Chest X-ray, PA view. Patient: 60 years old, sex F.
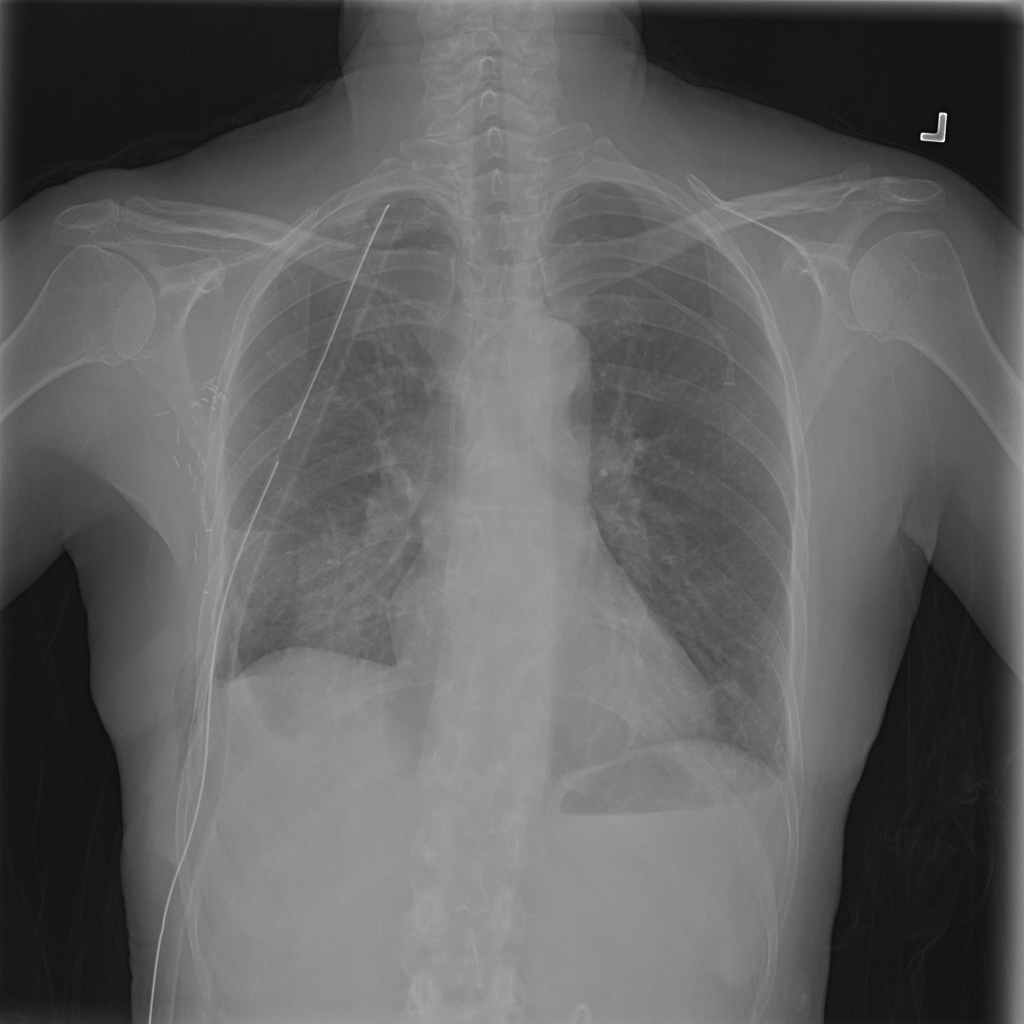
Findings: No Finding